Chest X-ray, PA view. Patient: 17 years old, sex F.
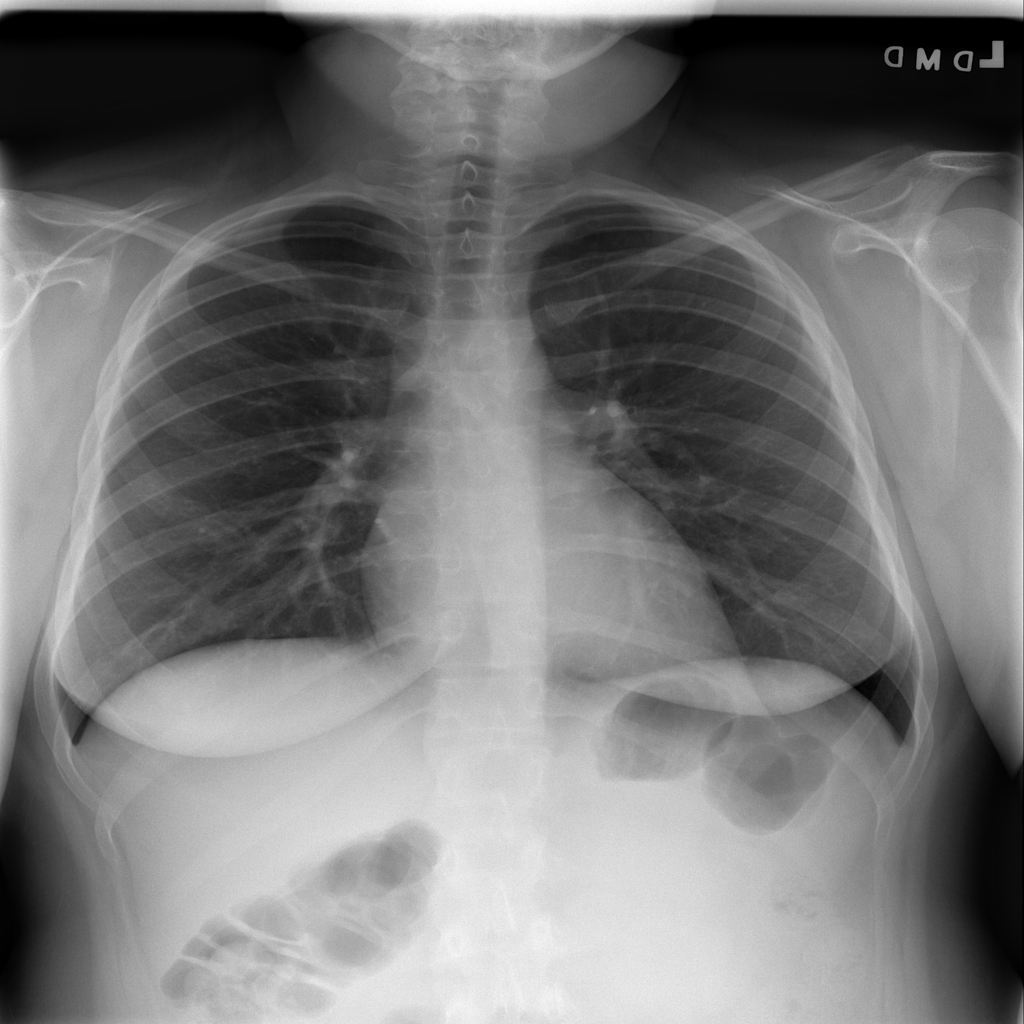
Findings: No Finding